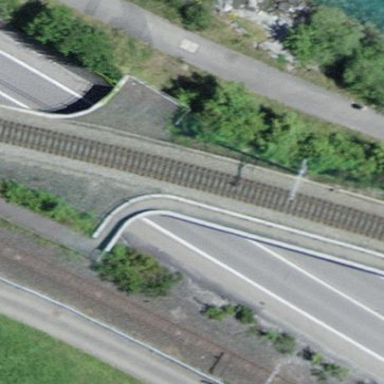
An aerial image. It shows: Man-made bridge.